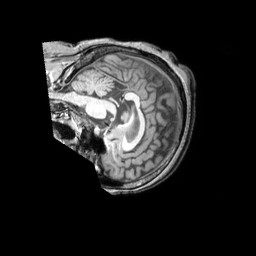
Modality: T1w
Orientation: sagittal
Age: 56
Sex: female
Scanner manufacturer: philips
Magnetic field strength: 3 T
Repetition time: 0.009866 s
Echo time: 0.004595 s